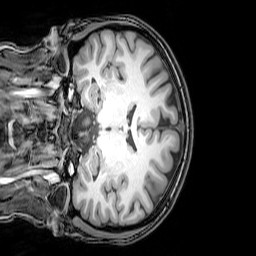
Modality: T1w
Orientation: coronal
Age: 24
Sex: female
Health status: healthy
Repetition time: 0.081 s
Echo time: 0.037 s